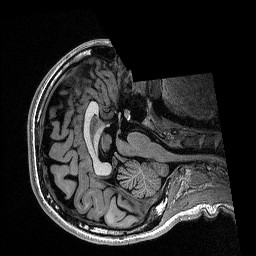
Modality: T1w
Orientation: axial
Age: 22
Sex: female
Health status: healthy
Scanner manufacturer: siemens
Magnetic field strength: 1.5 T
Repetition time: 2.73 s
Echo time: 0.00357 s